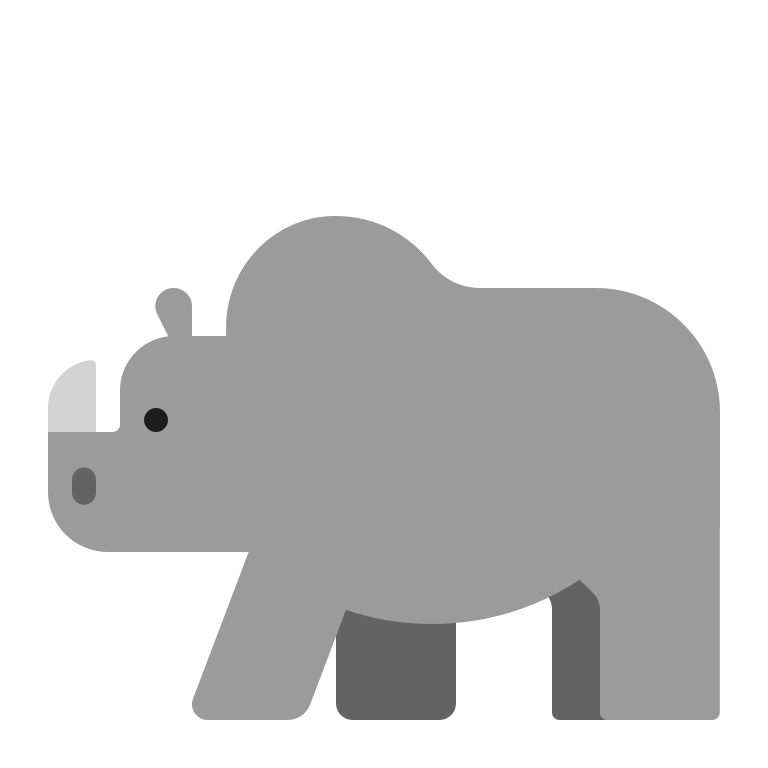
rhinoceros flat